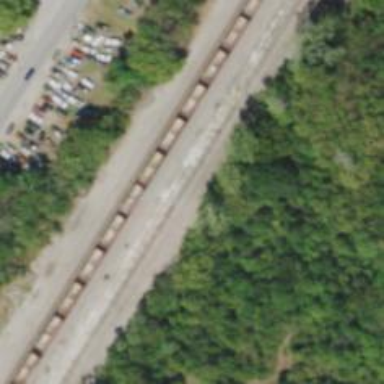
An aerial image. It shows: Railway siding for service.